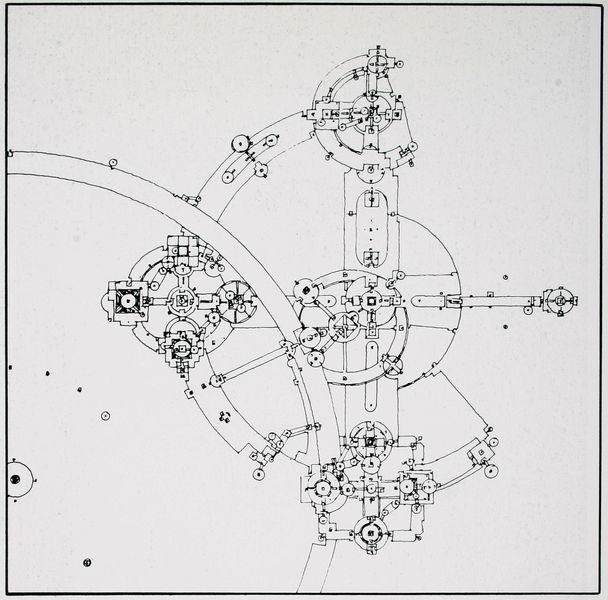
Titel: Idealstadt, Grundriss, Vorentwurf
Künstler: Lebbeus Woods
Schlagwörter: weiß, grau, schwarz, zeichnung, rahmen, räder, bogen, grafik, graphik, rad, uhr, bögen, schwarzweiß, kreise, plan, zahnräder, verbindungen, zahnrad, werk, uhrwerk, räderwerk, rädchen